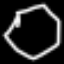
Label: octagon